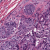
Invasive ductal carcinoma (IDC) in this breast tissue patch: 1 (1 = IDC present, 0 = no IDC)